Field crop: maize
Growth stage: 2
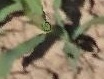
Species: maize